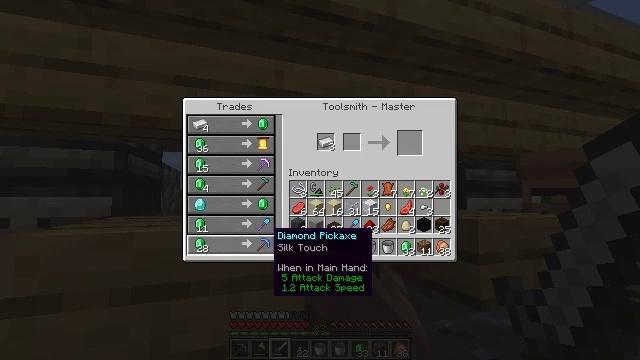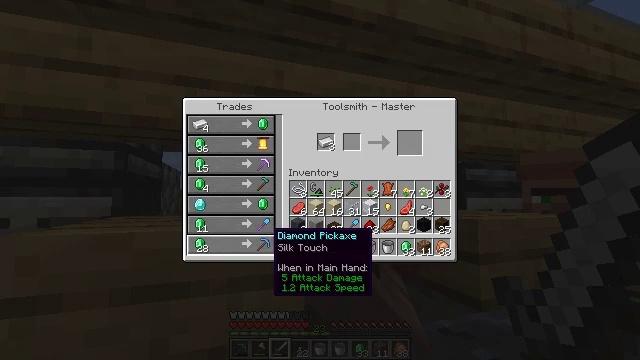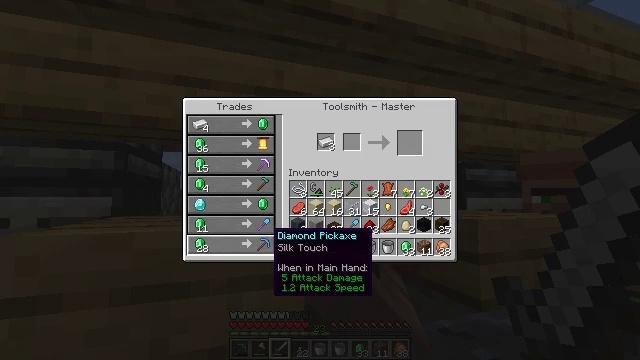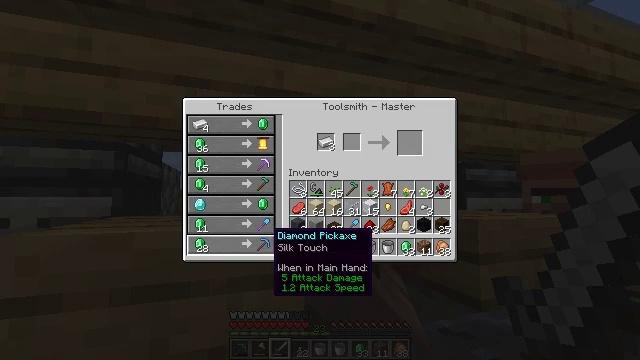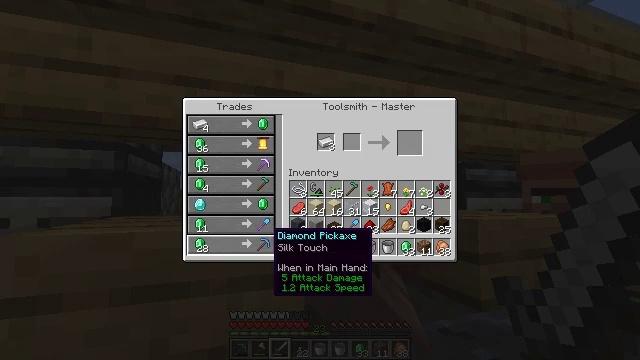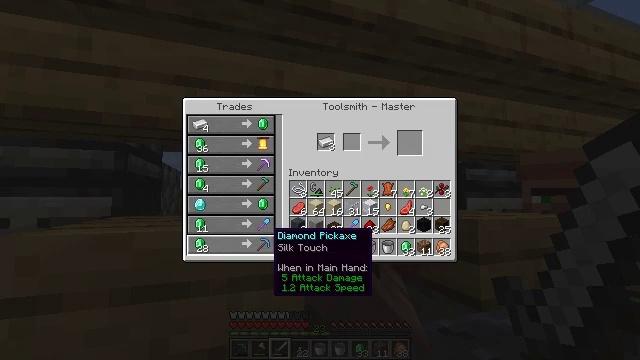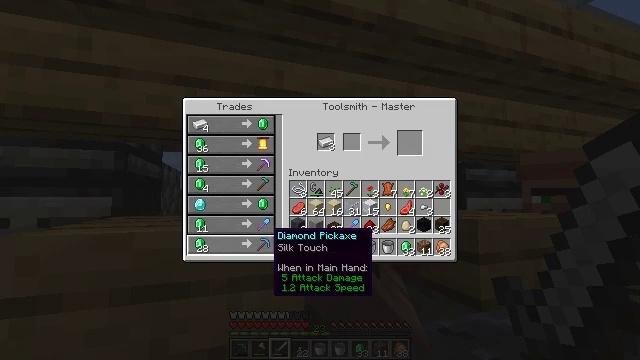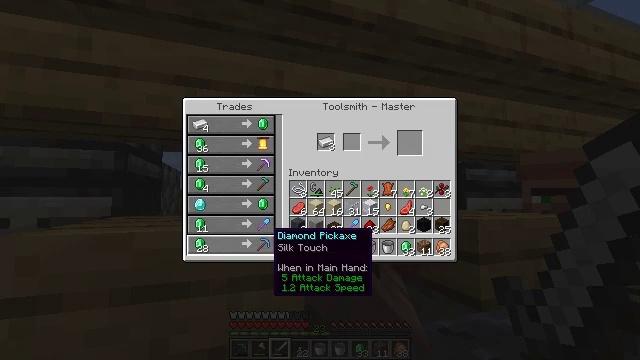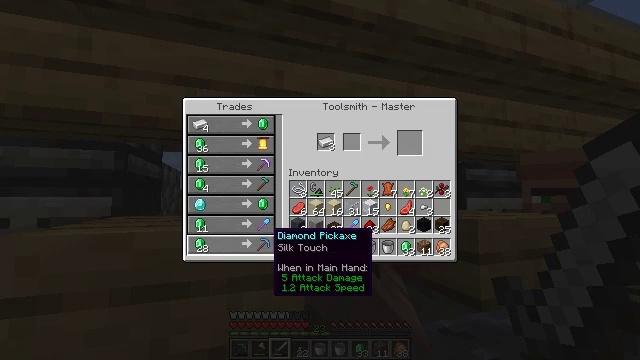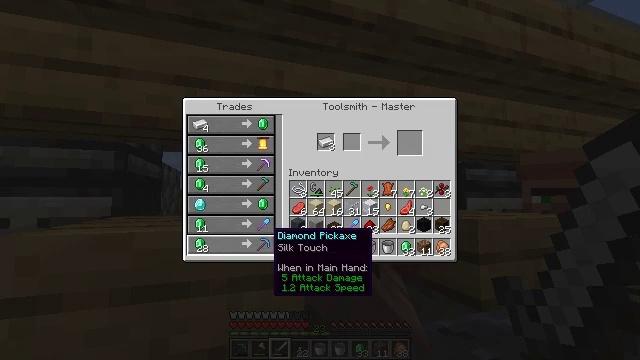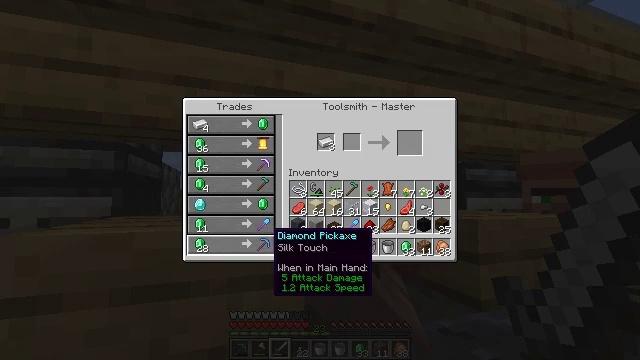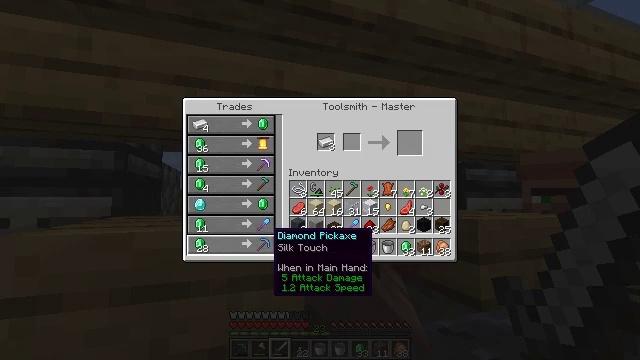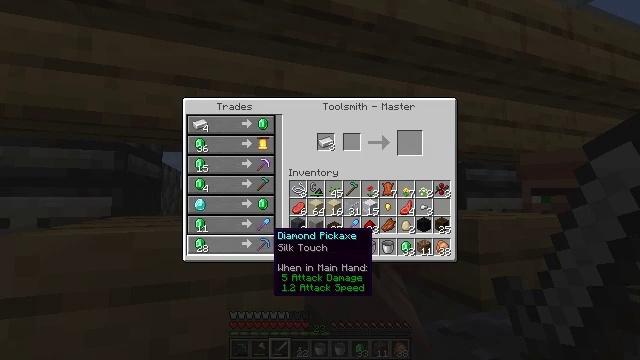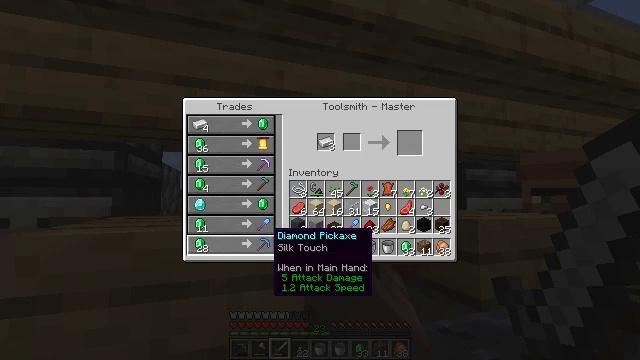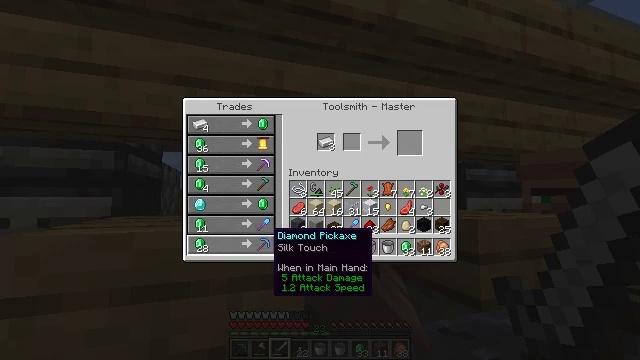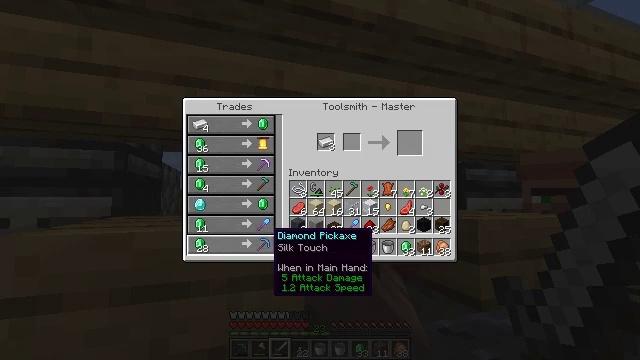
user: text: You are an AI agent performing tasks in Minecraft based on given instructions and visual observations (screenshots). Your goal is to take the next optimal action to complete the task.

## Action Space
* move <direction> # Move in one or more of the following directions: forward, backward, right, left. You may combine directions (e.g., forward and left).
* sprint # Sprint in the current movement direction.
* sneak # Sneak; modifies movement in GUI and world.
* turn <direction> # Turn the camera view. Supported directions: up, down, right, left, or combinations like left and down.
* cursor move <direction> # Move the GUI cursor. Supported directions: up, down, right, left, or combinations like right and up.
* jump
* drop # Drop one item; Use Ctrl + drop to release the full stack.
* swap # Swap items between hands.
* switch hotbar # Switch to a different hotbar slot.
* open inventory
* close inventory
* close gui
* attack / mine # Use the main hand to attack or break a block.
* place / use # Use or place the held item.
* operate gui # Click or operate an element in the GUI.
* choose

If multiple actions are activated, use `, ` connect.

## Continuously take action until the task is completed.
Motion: motion action
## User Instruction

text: Use diamonds to craft diamond leggings.
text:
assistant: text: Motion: no_op
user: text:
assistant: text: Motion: no_op
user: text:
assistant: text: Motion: no_op
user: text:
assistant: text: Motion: no_op
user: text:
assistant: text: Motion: no_op
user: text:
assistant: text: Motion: no_op
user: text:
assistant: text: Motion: no_op
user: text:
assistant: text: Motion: no_op
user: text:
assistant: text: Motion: no_op
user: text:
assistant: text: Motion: no_op
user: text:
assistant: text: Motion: no_op
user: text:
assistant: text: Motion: no_op
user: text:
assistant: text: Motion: no_op
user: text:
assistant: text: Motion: no_op
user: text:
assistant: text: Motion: no_op
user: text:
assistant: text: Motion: no_op
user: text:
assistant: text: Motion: no_op
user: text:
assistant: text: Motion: no_op
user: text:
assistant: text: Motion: no_op
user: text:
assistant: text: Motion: turn down
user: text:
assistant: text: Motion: turn right and down
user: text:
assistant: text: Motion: turn down
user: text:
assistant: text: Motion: no_op
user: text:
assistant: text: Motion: no_op
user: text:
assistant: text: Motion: no_op
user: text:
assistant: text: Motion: no_op
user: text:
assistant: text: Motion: no_op
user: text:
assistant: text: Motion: no_op
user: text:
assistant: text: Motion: no_op
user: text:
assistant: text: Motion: no_op